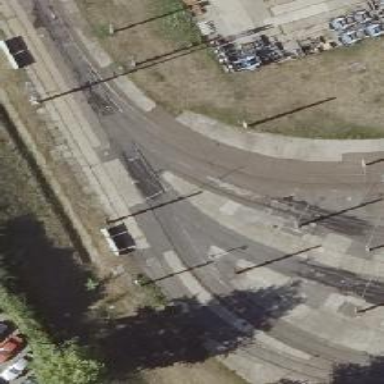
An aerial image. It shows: Railway switch.